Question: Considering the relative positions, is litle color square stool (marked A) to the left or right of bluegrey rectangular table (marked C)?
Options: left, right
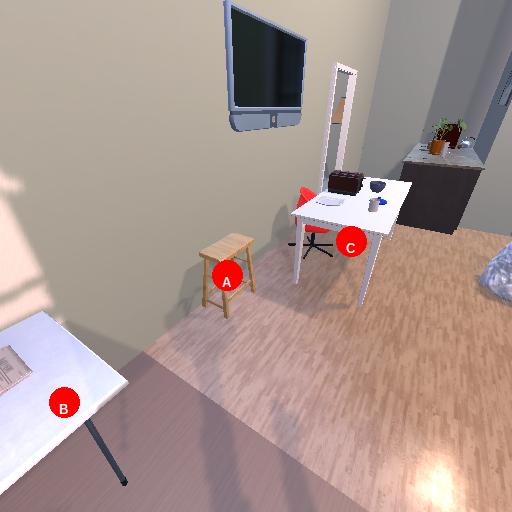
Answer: left